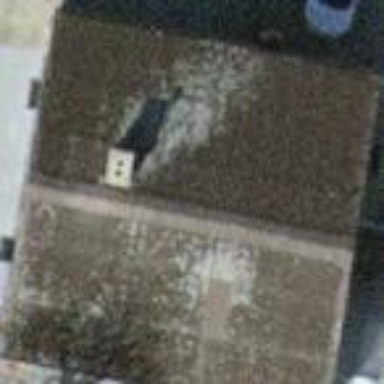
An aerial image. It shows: Farm building with gabled roof.